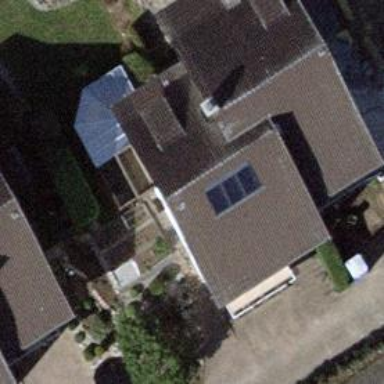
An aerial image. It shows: Terrace building with gabled roof.